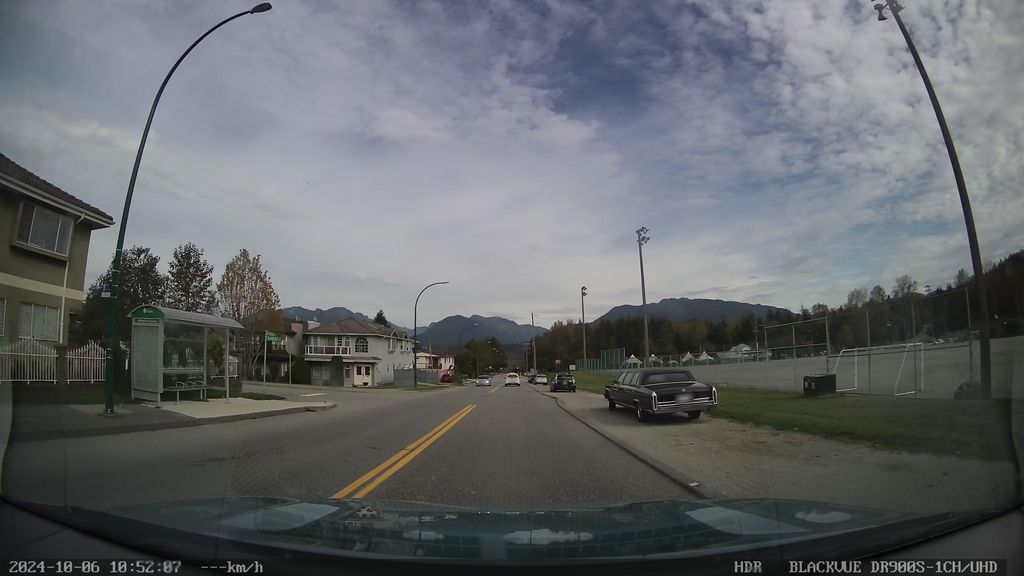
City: vancouver